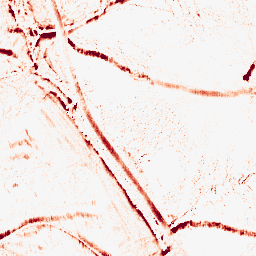
Category: morphological
Decomposition family: morphological_ellipse
Decomposition parameters: operation: opening
width: 10
height: 5
Upsampling method: bspline
Upsampling parameters: scale: 4
Upsampling scale: 4